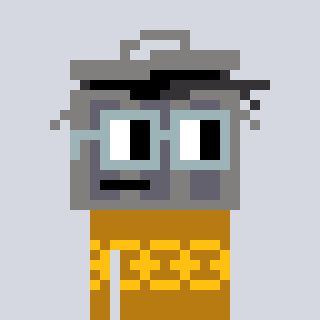
a pixel art character with square dark gray glasses, a trashcan-shaped head and a gold-colored body on a cool background